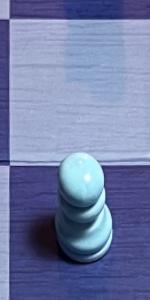
Label: Pawn_White